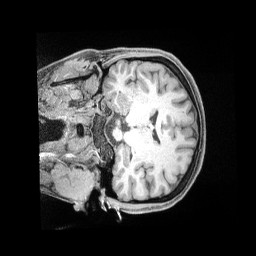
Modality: T1w
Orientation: coronal
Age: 31
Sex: female
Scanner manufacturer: siemens
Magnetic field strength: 3 T
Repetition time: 2 s
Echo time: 0.00211 s